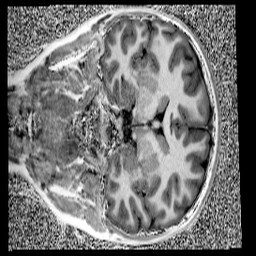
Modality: UNIT1
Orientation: coronal
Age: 11
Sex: male
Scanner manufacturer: siemens
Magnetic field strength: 3 T
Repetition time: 4 s
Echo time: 0.00303 s